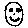
Label: smiley face